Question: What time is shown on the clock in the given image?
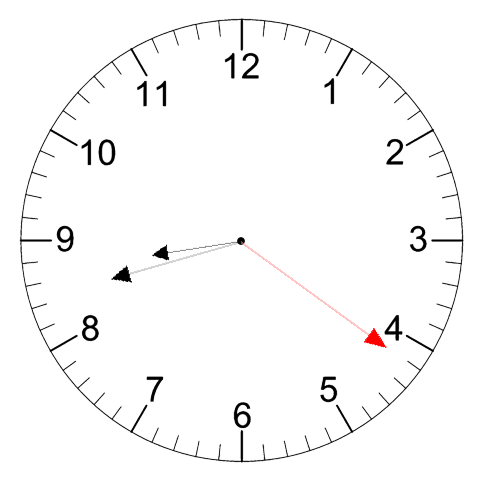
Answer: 08:42:21